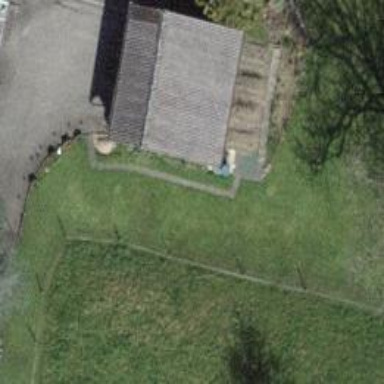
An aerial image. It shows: Garage.